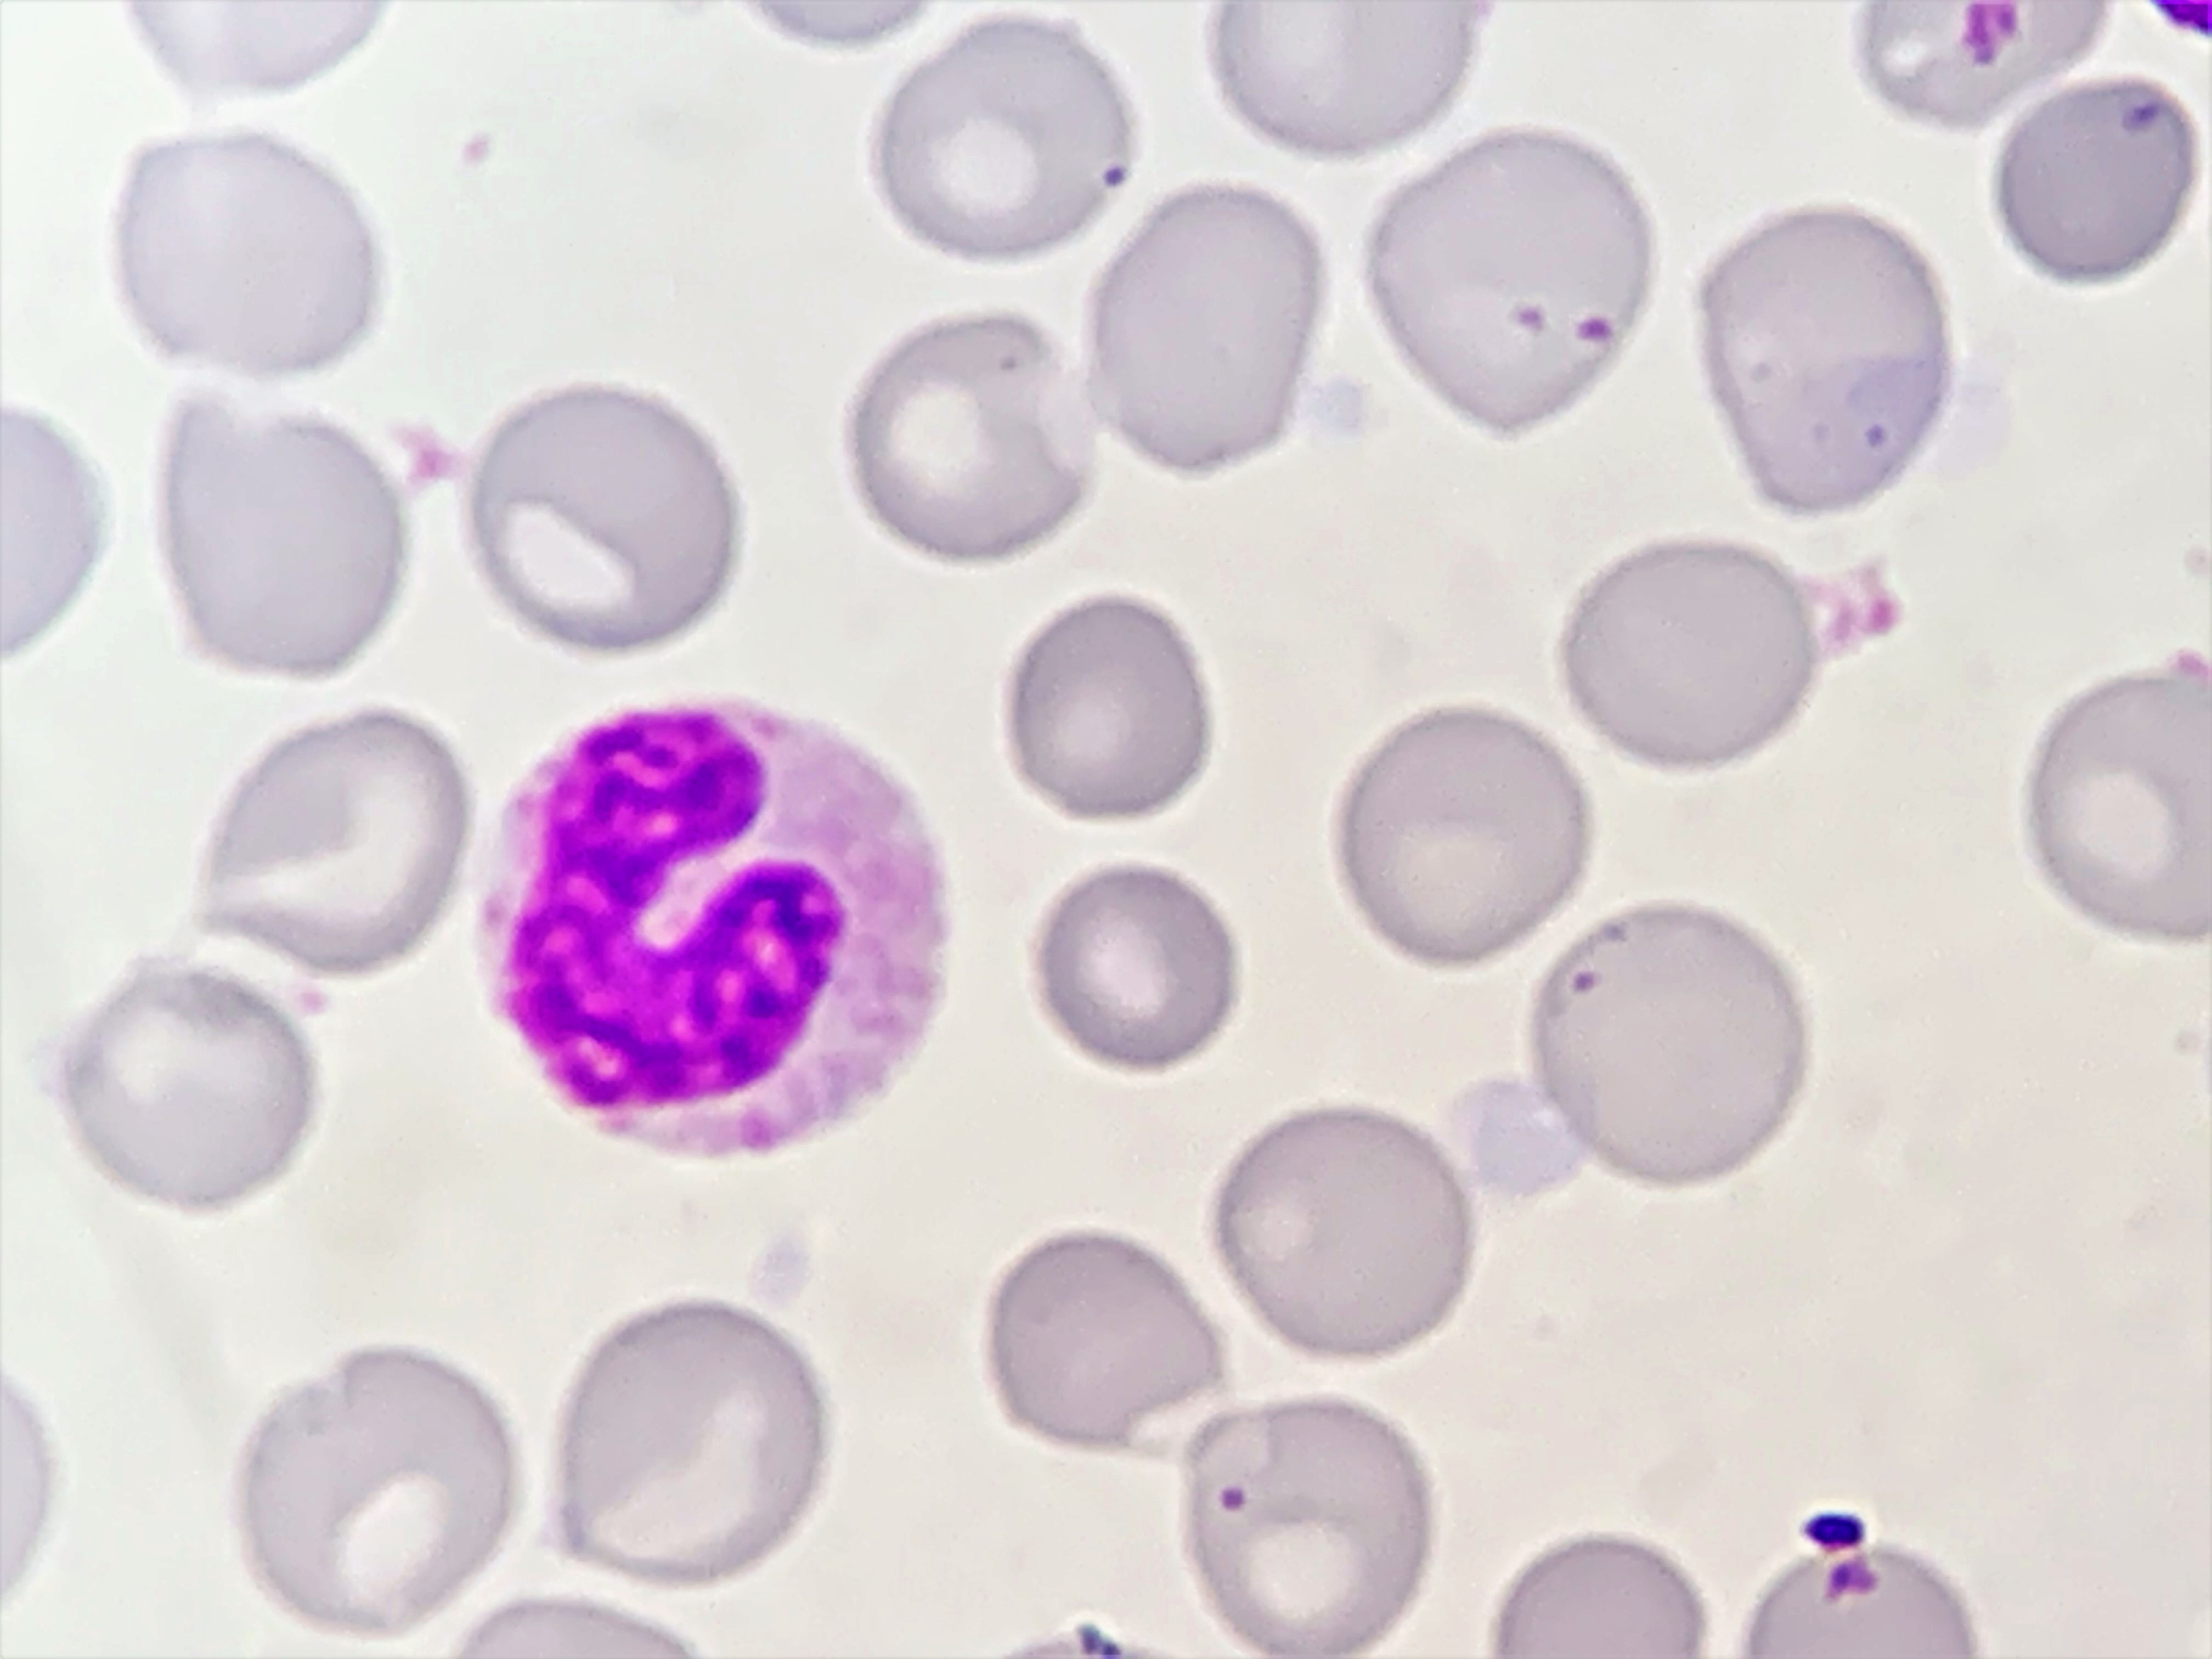
Cell type: BAND CELLS